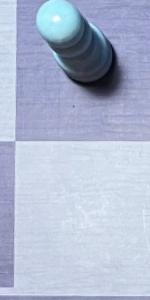
Label: Empty